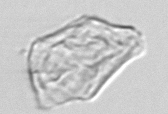
Label: detritus_transparent